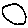
Label: circle